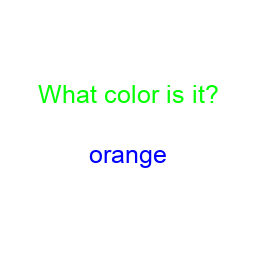
Color: blue
Color name shown: orange
Background color: white
Question text color: lime